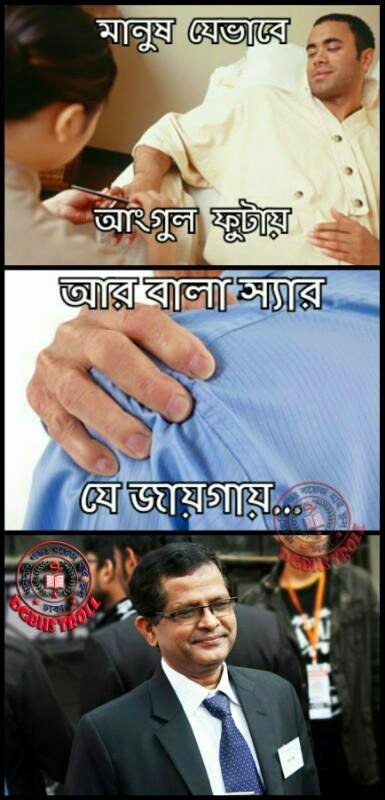
Caption: মানুষ যেভাবে  আঙ্গুল ফুটায়    আর বালা স্যার যে জায়গায় ...
Label: non-hate